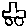
Label: car